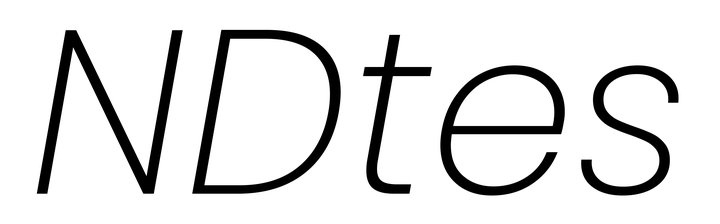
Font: Poppins-ExtraLightItalic